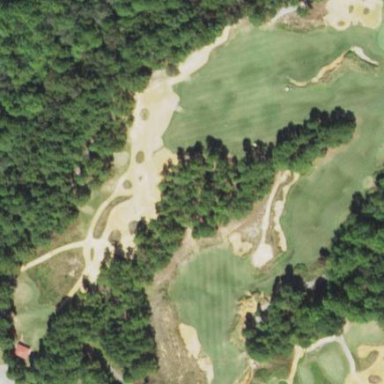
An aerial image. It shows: Golf fairway in the image.